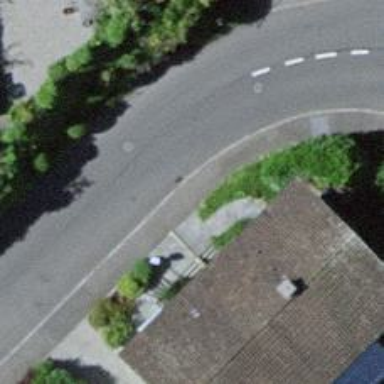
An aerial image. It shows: Sidewalk along the footway.